Chest X-ray. View position: PA
Patient age: 51
Patient sex: M
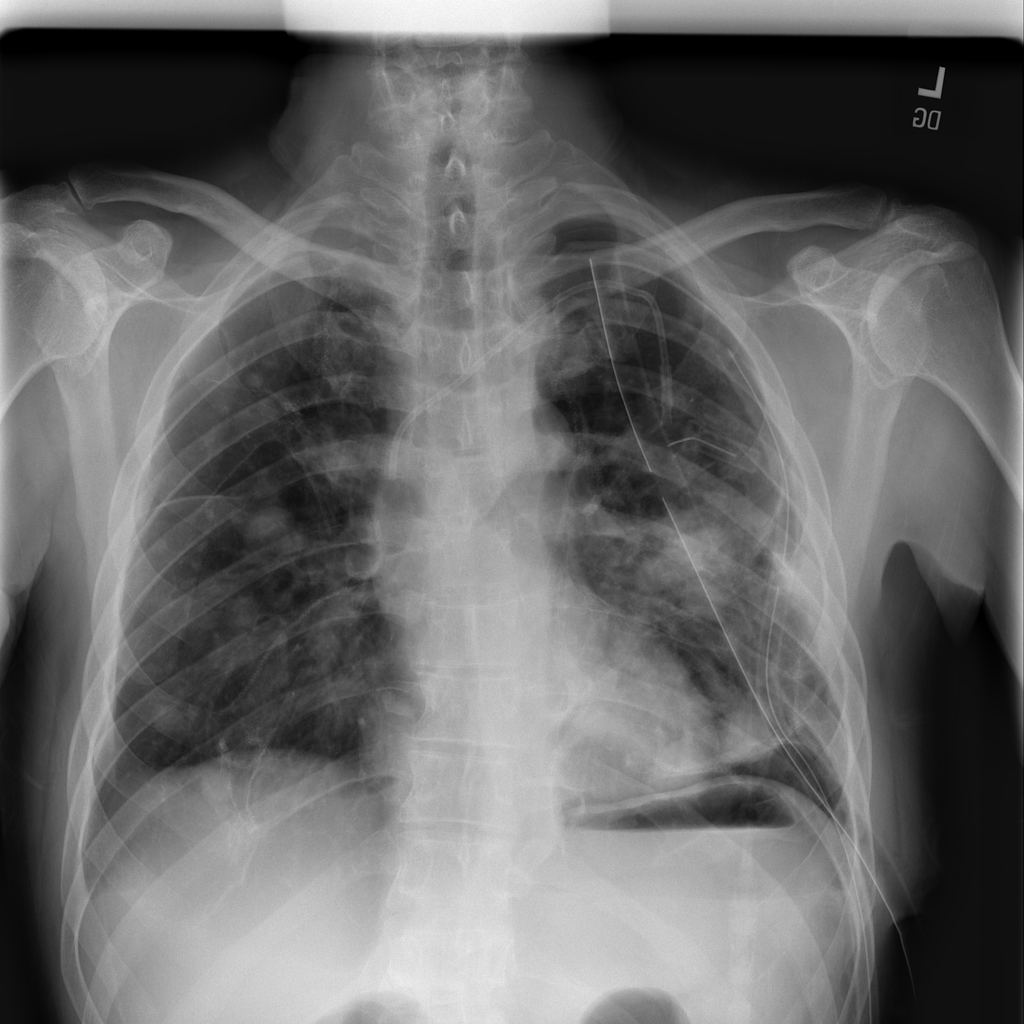
Finding: Pneumothorax